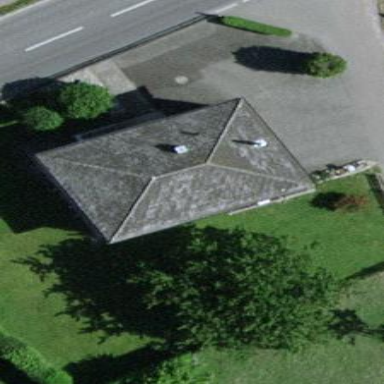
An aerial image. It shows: Detached building.